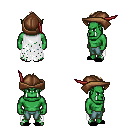
a pixel art fantasy rpg character, male body template, orc, green skin, white tattered cape, teal pants, white blonde mohawk hairstyle, leather cap, black slippers, four views (front, back, left, right), 2x2 character sprite sheet, small pixel art, hard edges, no anti-aliasing